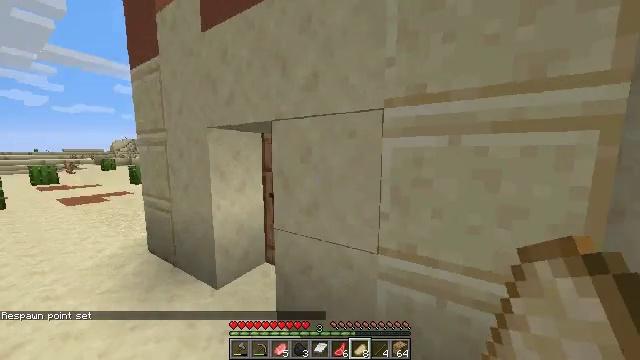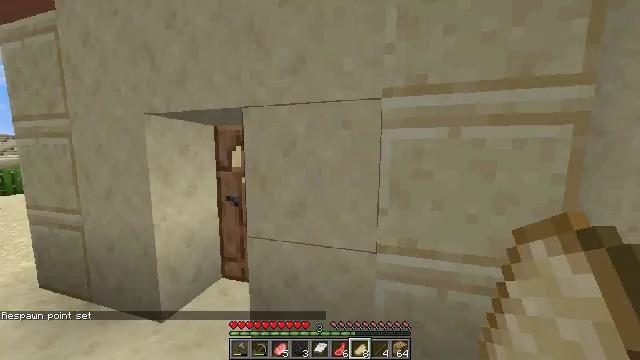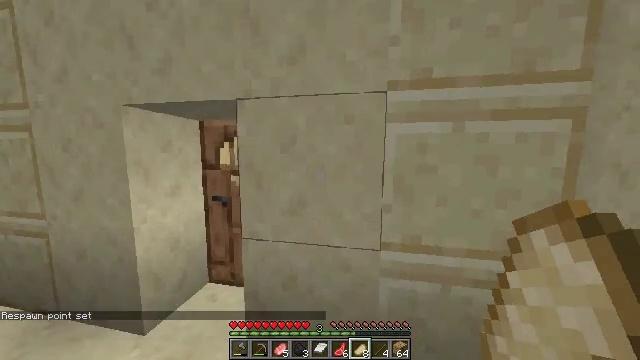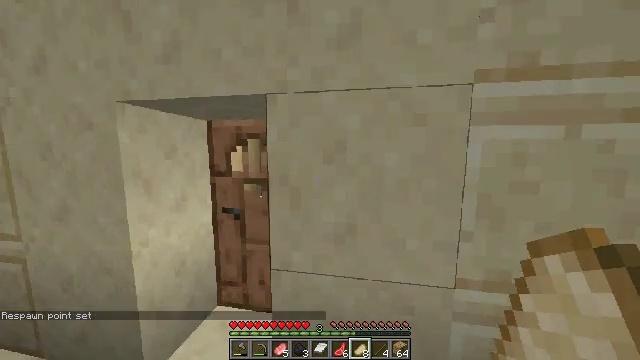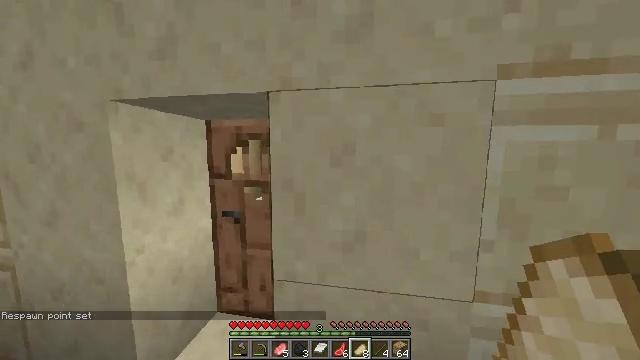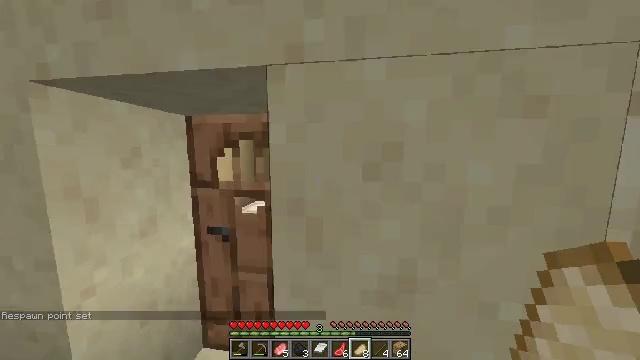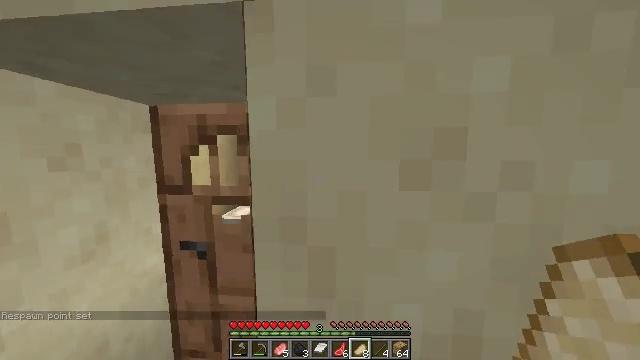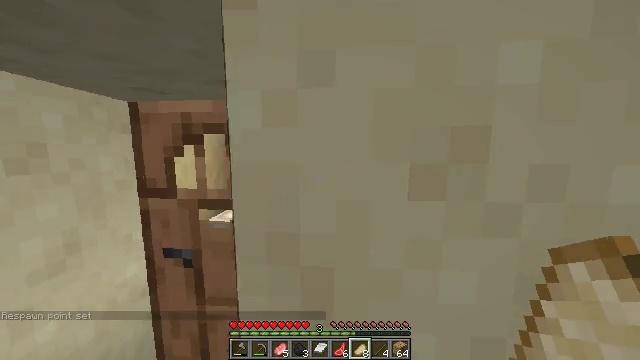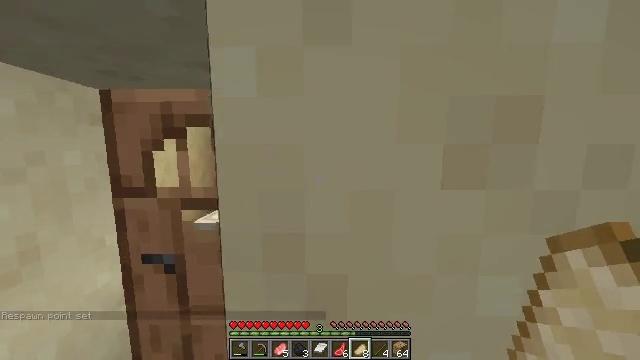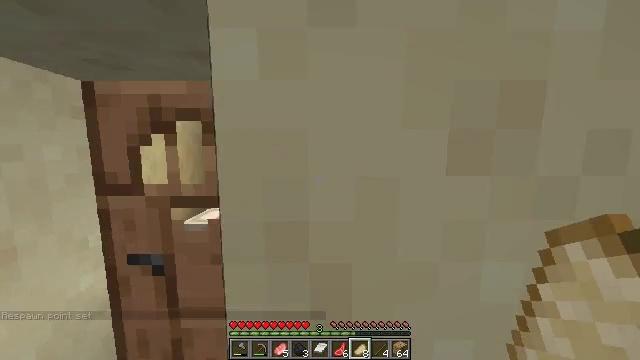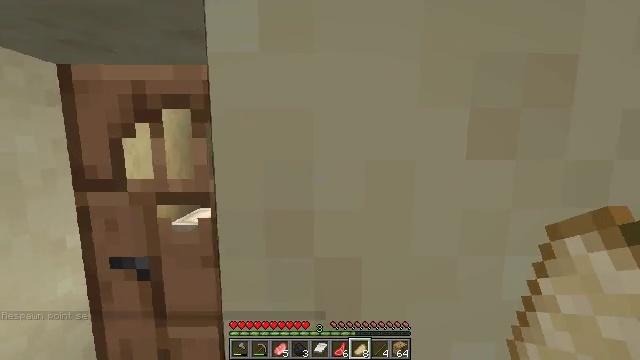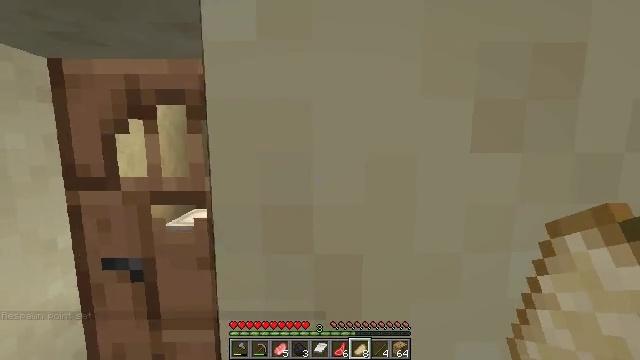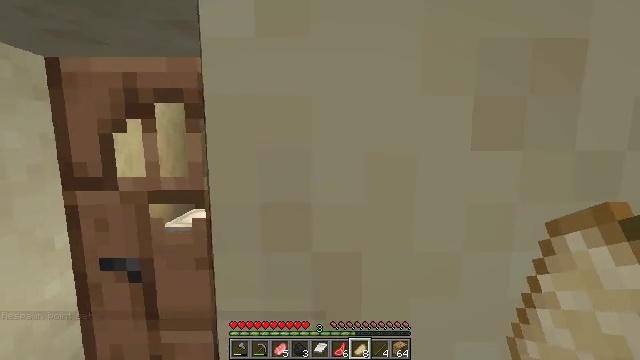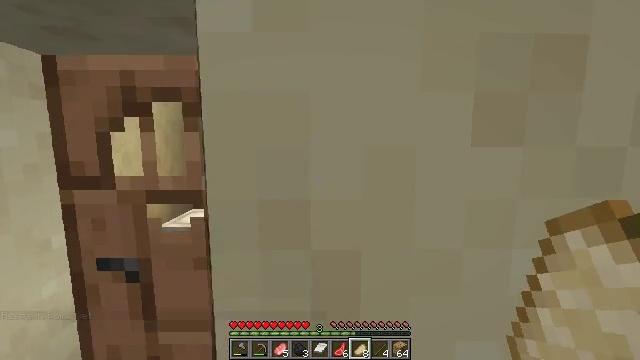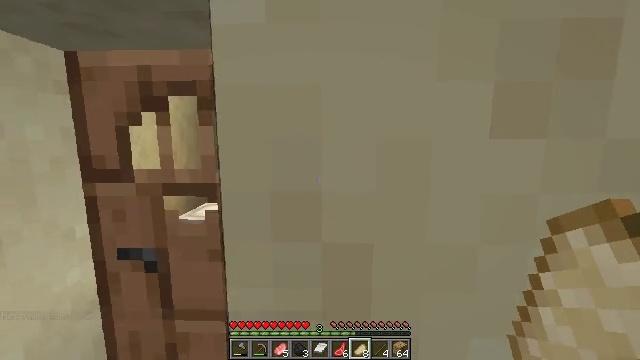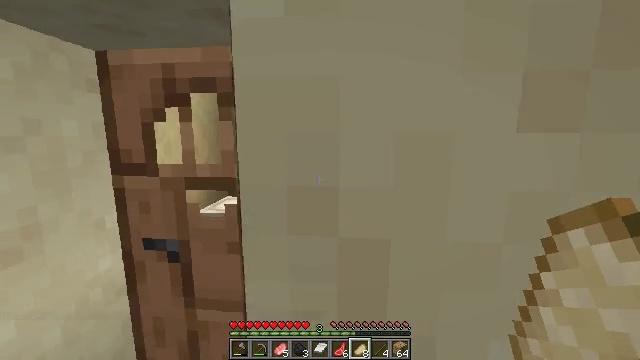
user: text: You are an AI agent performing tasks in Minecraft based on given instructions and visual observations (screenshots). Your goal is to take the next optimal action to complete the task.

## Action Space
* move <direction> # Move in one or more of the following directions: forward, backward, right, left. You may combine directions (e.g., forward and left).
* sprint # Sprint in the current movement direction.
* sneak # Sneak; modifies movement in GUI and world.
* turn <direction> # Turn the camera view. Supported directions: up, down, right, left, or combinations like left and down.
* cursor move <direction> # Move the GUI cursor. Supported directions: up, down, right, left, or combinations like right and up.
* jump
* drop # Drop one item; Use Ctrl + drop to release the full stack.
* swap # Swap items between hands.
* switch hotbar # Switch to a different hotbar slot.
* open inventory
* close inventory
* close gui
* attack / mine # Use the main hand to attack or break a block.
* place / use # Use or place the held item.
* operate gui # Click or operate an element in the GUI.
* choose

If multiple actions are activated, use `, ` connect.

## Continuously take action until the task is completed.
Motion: motion action
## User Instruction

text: Mine a hay block from the field.
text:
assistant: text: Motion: move forward and move left, sprint, turn right
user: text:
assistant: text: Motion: move forward and move left, turn right
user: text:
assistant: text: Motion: move forward, turn right
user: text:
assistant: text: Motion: move forward, sprint
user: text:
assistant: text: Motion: move forward, sprint, turn right
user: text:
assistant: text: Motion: move forward, sprint, turn right
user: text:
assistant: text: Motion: move forward, sprint, turn right
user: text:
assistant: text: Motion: move forward, turn right
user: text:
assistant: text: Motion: move forward, turn right, use / place
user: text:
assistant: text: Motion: move forward, use / place
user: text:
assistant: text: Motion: move forward, use / place
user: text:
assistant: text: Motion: move forward, use / place
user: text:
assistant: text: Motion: use / place
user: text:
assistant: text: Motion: turn left and down
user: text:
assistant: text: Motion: turn left
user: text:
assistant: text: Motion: move left
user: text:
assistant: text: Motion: move left
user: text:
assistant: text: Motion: move left, use / place
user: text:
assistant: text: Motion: move left, use / place
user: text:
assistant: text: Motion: turn right and down, use / place
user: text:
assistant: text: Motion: move forward, turn right
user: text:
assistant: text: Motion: move forward, turn right
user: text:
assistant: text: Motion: move forward
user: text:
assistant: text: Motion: move forward
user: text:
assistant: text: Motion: no_op
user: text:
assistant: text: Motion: no_op
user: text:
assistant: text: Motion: move forward
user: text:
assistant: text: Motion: move forward
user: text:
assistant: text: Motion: move forward, turn right and down
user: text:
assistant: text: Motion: move forward, turn right and down